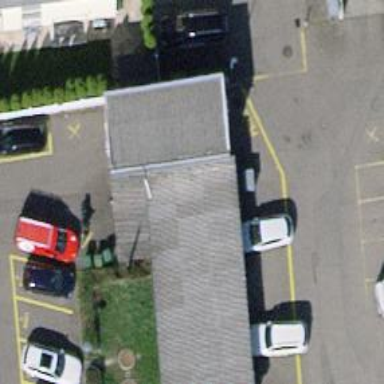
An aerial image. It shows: Fuel station.